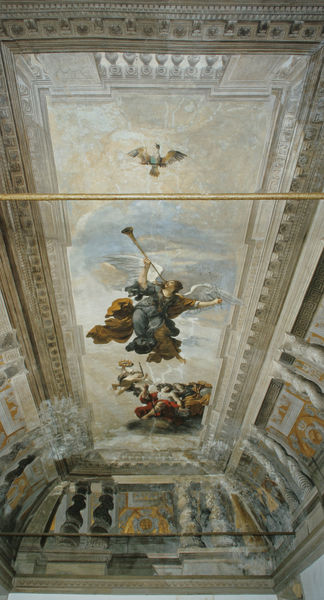
Titel: Fama, Honos und Amor virtutis
Künstler: Guercino
Standort: Rom
Institution: Casino dell'Aurora
Schlagwörter: blau, flügel, gemälde, himmel, vogel, weiß, wolken, gelb, menschen, braun, frau, grau, hell, kleid, licht, orange, raum, schwarz, säule, säulen, rot, schloss, wolke, malerei, ornament, wand, architektur, barock, falten, taube, innenraum, brüstung, kirche, gewand, gold, stoff, decke, fliegen, reiter, engel, hellblau, rahmung, bogen, italien, perspektive, saal, wehen, ornamente, wandmalerei, stuck, betrachter, foto, fotografie, unten, gewölbe, lamm, rechteck, balustrade, zweig, schweben, allegorie, entwurf, rom, fries, triumph, öffnung, gesims, farbfoto, untersicht, kapelle, ballustrade, kassetten, konsolen, deckengemälde, deckenspiegel, fresko, stange, fanfare, voute, posaune, illusion, täuschung, nischen, deckenmalerei, konsolgesims, trompete, baluster, illusionsmalerei, heiliger geist, tiepolo, wehend, scheinarchitektur, konstruiert, deckenfresko, friedenstaube, standpunkt, fama, asam, ruhm, standort, deckenbild, betrachterstandort, betrachterstandpunkt, casa bartoldi, gedrehte säulen, scheinarchitkektur, sotto in siu, stützrohre, cosmas, #posaune, edecke, dcke